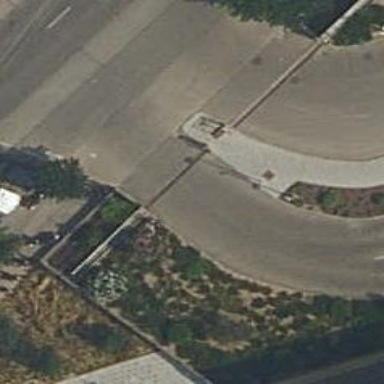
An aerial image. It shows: Gate.